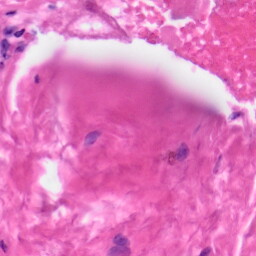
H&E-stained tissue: Skin